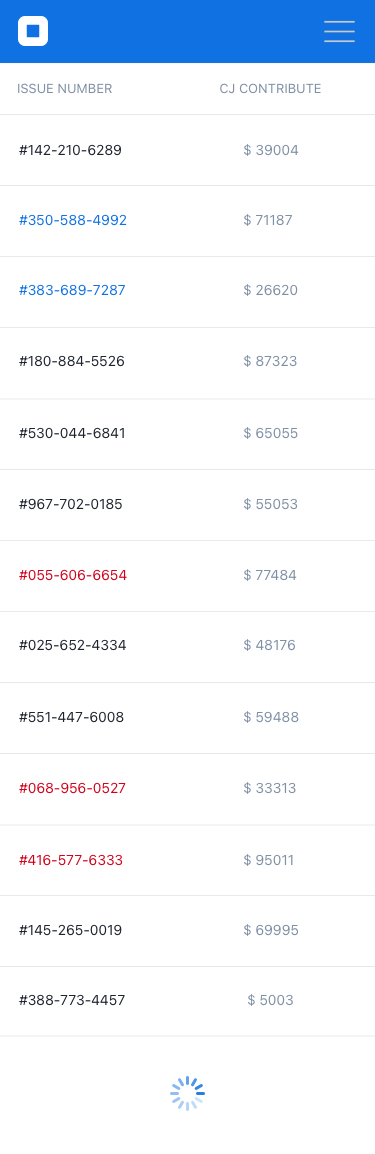
Text in this UI design:
ISSUE NUMBER
CJ CONTRIBUTE
#142-210-6289
$ 39004
#350-588-4992
$ 71187
#383-689-7287
$ 26620
#180-884-5526
$ 87323
#530-044-6841
$ 65055
#967-702-0185
$ 55053
#055-606-6654
$ 77484
#025-652-4334
$ 48176
#551-447-6008
$ 59488
#068-956-0527
$ 33313
#416-577-6333
$ 95011
#145-265-0019
$ 69995
#388-773-4457
$ 5003